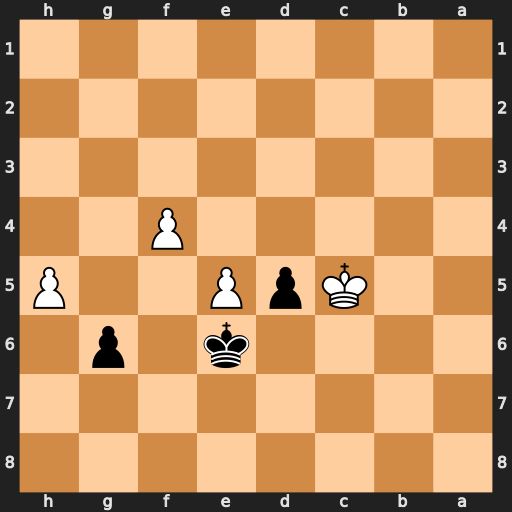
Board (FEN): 8/8/4k1p1/2KpP2P/5P2/8/8/8
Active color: b
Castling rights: -
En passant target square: -
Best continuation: gxh5 f5+ Kxe5 f6 Kxf6